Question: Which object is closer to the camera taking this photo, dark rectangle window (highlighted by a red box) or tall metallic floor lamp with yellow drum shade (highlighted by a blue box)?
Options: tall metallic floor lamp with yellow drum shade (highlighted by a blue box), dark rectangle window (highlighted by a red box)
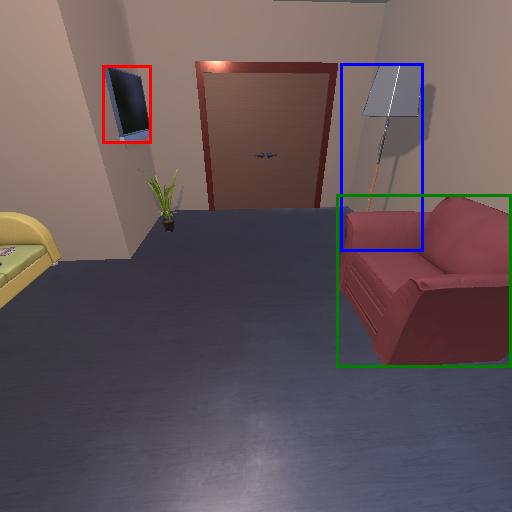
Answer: tall metallic floor lamp with yellow drum shade (highlighted by a blue box)